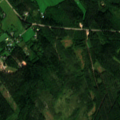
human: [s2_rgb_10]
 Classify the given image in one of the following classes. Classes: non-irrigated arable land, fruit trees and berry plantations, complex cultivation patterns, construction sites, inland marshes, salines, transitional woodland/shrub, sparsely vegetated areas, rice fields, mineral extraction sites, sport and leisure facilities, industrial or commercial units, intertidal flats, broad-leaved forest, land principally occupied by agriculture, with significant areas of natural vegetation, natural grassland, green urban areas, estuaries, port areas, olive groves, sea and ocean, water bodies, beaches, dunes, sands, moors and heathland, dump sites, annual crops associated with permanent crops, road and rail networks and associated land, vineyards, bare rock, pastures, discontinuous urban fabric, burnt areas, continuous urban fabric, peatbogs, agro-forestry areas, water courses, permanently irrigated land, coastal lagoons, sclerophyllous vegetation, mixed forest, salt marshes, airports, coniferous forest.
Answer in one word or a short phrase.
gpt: land principally occupied by agriculture, with significant areas of natural vegetation, coniferous forest, mixed forest, transitional woodland/shrub